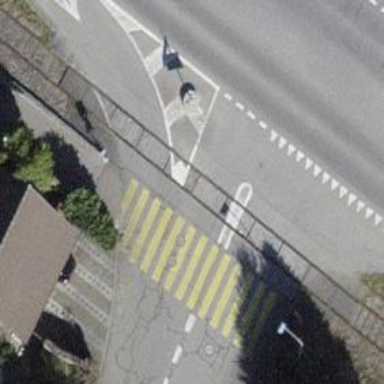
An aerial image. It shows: Railway level crossing.